Question: I want default page of the site to be Login.cshtml. I get the Exception:
> Error: The view 'LogIn' or its master was not found or no view engine supports the searched locations. The following locations were searched:
I have 2 areas. Structure is shown below.

My routeconfig is shown below.
'''
using System;
using System.Collections.Generic;
using System.Linq;
using System.Web;
using System.Web.Mvc;
using System.Web.Routing;
namespace Portal.Web
{
public class RouteConfig
{
public static void RegisterRoutes(RouteCollection routes)
{
routes.IgnoreRoute("{resource}.axd/{*pathInfo}");
routes.MapRoute(
name: "Default",
url: "{controller}/{action}/{id}",
defaults: new { controller = "Home", action = "LogIn", id = UrlParameter.Optional },
namespaces: new[] { "Portal.Web.Areas.Management" }
);
}
}
}
'''
My global.asax.cs is shown below:
'''
using System;
using System.Collections.Generic;
using System.Linq;
using System.Web;
using System.Web.Http;
using System.Web.Mvc;
using System.Web.Routing;
namespace Portal.Web
{
// Note: For instructions on enabling IIS6 or IIS7 classic mode,
// visit http://go.microsoft.com/?LinkId=<PHONE>
public class MvcApplication : System.Web.HttpApplication
{
protected void Application_Start()
{
AreaRegistration.RegisterAllAreas();
WebApiConfig.Register(GlobalConfiguration.Configuration);
FilterConfig.RegisterGlobalFilters(GlobalFilters.Filters);
RouteConfig.RegisterRoutes(RouteTable.Routes);
}
}
}
'''
'Have you any advice?
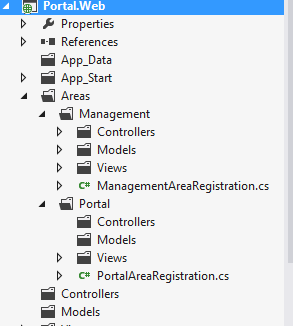
Answer: I followed instruction in this post. And problem is resolved. Visit <URL>
Thank you all.